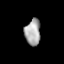
Tissue: lung
Cell type: Myeloid cells
Senescence score: 0.0945
Nuclear area (px): 403
Mean DAPI intensity: 166.074